Field crop: maize
Growth stage: 2
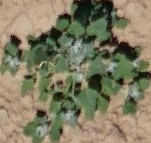
Species: chenopodium